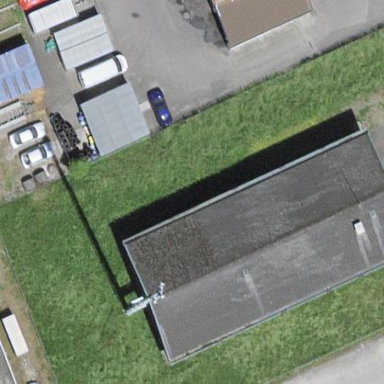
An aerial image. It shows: Industrial building.